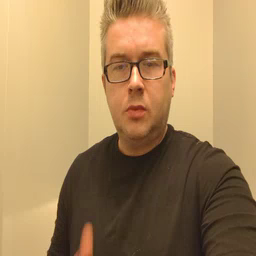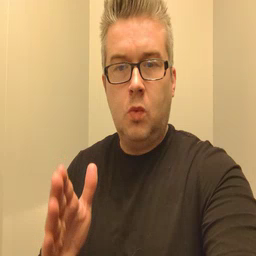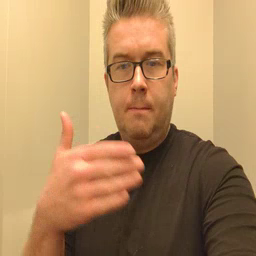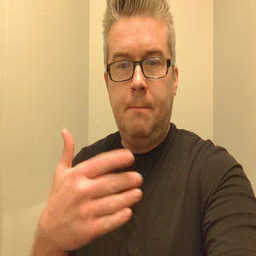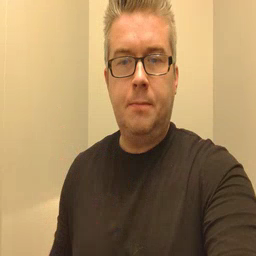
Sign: room